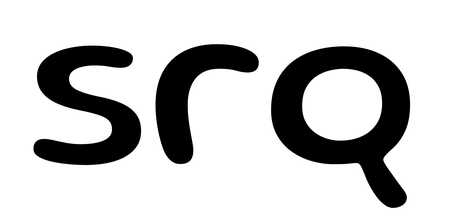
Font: Gluten_Regular